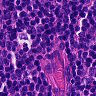
Metastatic tissue present: no